Interaction volume radius: 10 \u00c5
Interaction volume height: 10 \u00c5
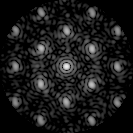
Disorder parameter: 0.275